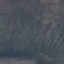
Land use / land cover class: HerbaceousVegetation